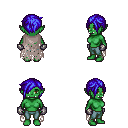
a pixel art fantasy rpg character, female body template, orc, green skin, gray tattered cape, teal pants, blue pixie cut hairstyle, metal gloves, four views (front, back, left, right), 2x2 character sprite sheet, small pixel art, hard edges, no anti-aliasing